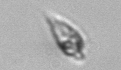
Label: Oxytoxum